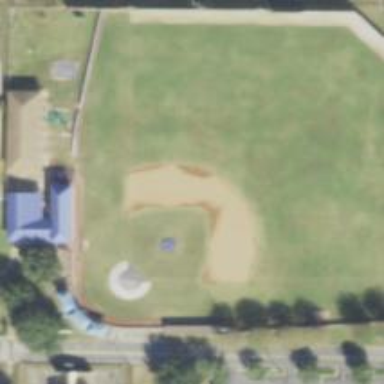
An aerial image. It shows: Baseball pitch for leisure land.